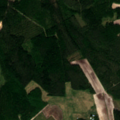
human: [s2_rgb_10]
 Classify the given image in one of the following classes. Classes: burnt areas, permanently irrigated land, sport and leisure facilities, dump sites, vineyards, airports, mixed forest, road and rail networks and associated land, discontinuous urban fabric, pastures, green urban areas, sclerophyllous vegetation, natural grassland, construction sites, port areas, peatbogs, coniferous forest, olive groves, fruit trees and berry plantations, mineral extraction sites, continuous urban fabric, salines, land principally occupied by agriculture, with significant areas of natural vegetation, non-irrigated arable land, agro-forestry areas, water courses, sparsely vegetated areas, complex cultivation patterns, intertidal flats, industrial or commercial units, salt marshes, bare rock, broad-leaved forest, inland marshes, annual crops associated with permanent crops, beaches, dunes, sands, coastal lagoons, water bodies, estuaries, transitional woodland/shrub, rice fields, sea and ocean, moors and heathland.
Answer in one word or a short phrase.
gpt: non-irrigated arable land, land principally occupied by agriculture, with significant areas of natural vegetation, coniferous forest, mixed forest, transitional woodland/shrub